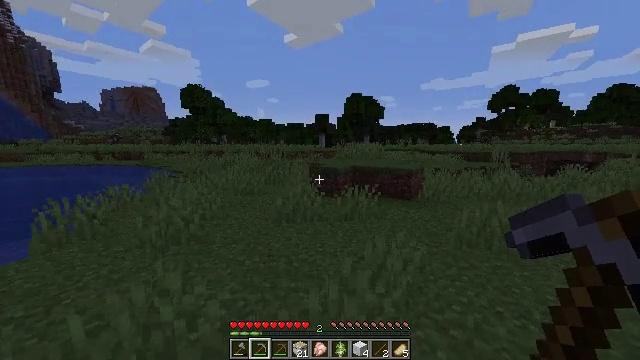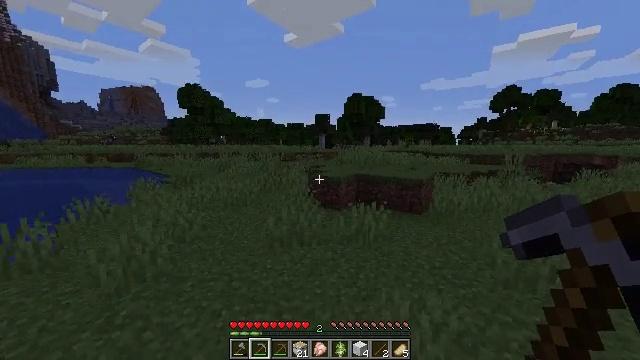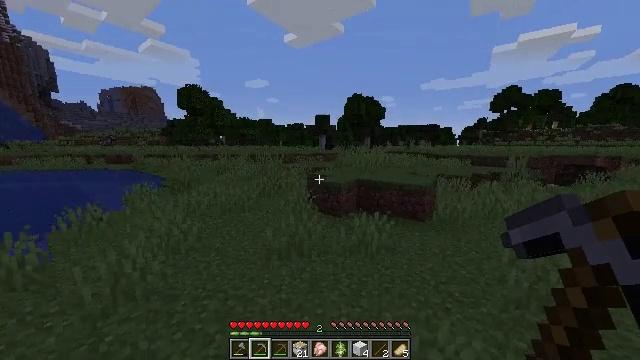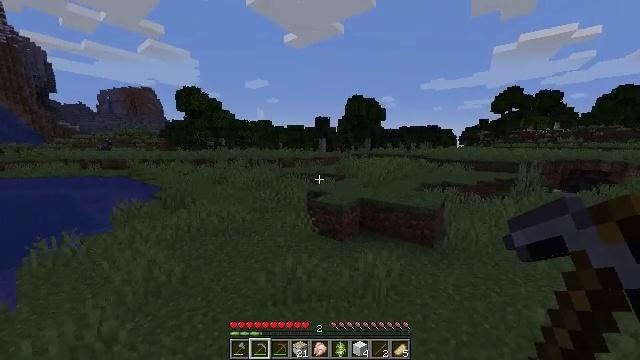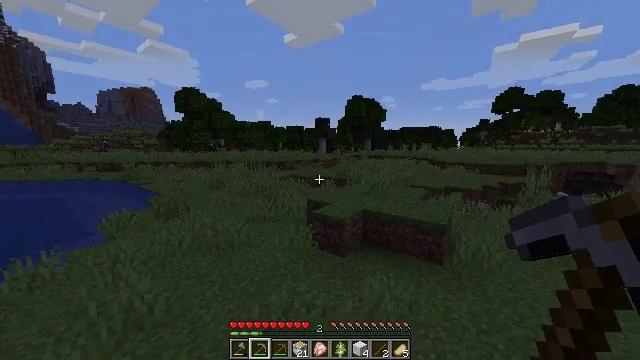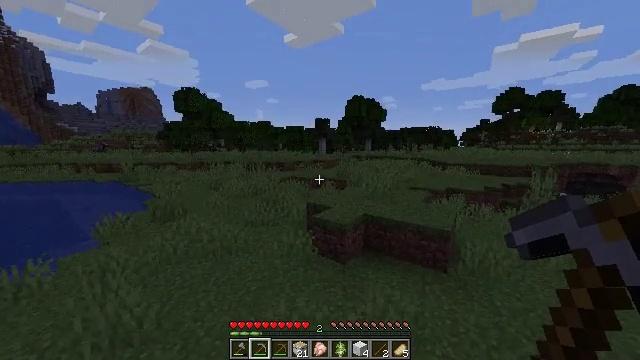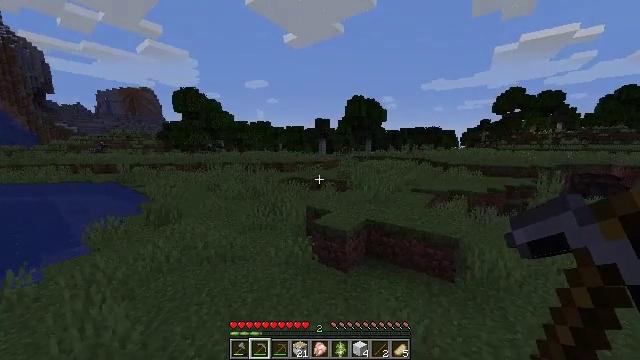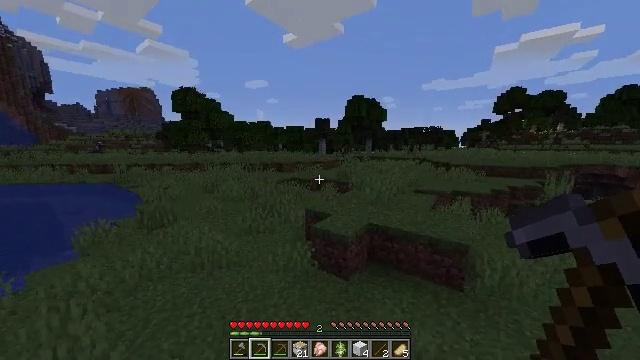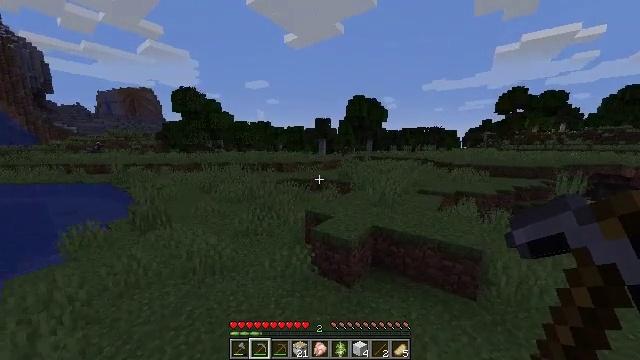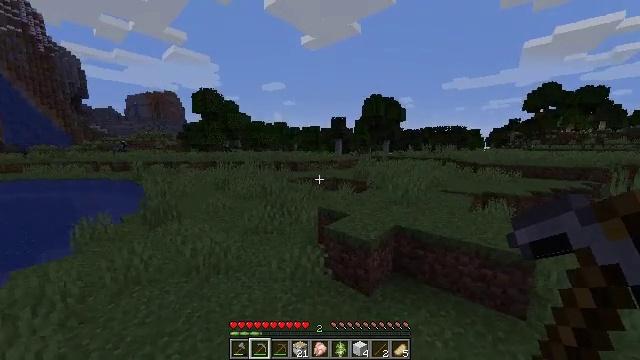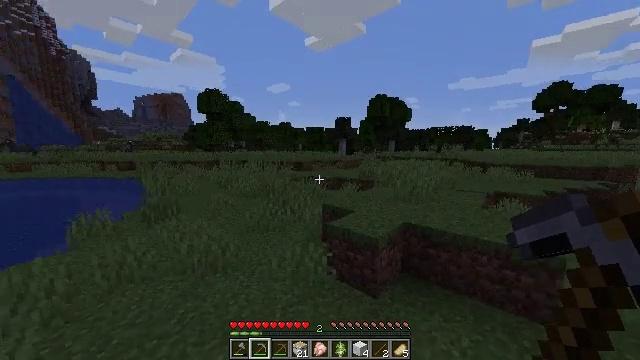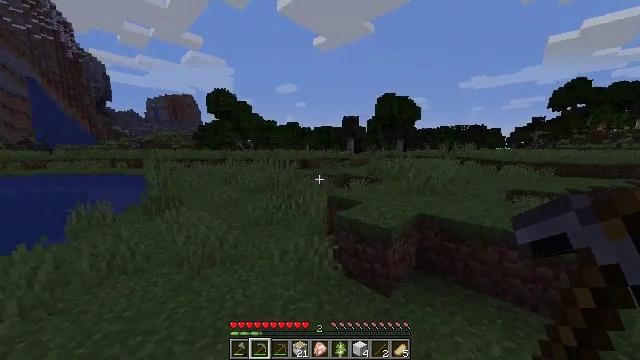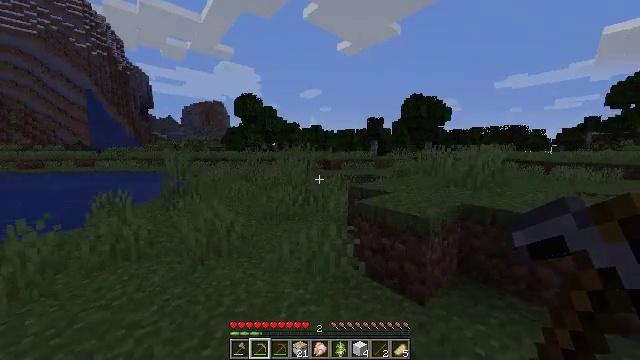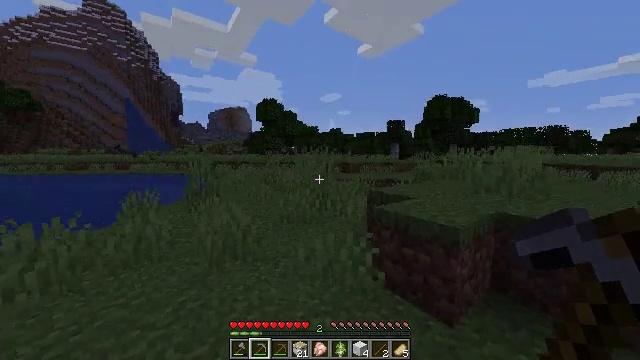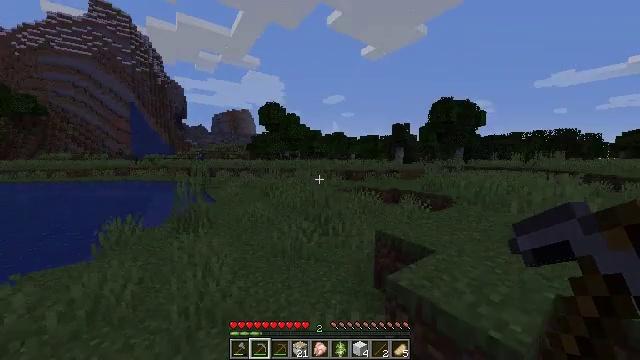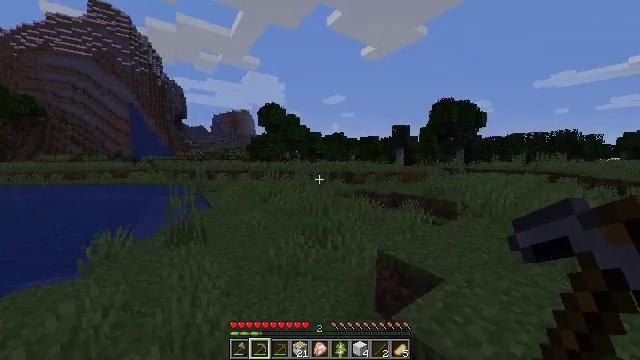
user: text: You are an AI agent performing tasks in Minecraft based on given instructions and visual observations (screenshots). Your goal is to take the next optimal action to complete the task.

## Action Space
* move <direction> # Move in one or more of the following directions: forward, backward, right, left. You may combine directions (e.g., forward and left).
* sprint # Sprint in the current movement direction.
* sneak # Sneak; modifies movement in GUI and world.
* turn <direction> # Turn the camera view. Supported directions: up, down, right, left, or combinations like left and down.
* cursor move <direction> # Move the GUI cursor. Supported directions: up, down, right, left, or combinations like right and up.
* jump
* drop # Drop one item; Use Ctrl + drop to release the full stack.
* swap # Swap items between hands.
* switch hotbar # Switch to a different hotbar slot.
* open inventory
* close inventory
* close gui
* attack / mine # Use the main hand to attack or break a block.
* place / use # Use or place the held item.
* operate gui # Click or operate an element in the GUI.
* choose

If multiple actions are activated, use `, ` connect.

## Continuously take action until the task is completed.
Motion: motion action
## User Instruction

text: Hunt animals.
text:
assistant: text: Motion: move forward, sprint, jump
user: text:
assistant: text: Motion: move forward, sprint, jump
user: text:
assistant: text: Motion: move forward, sprint, jump
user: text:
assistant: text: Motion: move forward, sprint, jump
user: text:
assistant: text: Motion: move forward, sprint, jump
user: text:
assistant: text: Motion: move forward, sprint, jump
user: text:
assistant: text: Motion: move forward, sprint, jump
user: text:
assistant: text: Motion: move forward, sprint, jump
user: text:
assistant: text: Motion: move forward, sprint, turn left, jump
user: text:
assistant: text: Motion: move forward, sprint, turn left, jump
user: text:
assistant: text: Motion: move forward, sprint, turn left, jump
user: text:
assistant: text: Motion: move forward, sprint, turn left and up, jump
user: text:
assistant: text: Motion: move forward, sprint, turn left and up, jump
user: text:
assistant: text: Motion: move forward, sprint, jump
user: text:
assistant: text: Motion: move forward, sprint, jump
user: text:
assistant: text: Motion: move forward, sprint, jump
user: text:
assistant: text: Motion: move forward, sprint, turn left, jump
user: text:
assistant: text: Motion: move forward, sprint, turn left, jump
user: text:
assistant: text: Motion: move forward, sprint, turn left, jump
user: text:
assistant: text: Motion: move forward and move left, sprint, turn left, jump
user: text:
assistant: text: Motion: move forward and move left, sprint, jump
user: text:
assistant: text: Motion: move forward and move left, sprint, jump
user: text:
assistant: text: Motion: move forward, sprint, jump
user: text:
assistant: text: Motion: move forward, sprint, jump
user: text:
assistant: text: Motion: move forward, sprint, jump
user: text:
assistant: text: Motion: move forward, sprint, jump
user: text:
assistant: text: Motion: move forward, sprint, jump
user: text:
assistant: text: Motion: move forward, sprint, turn left, jump
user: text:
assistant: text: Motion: move forward, sprint, turn left, jump
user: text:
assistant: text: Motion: move forward, sprint, jump